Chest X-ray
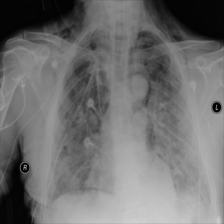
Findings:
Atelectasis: negative
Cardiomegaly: positive
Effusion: negative
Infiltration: positive
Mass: negative
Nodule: negative
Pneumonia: negative
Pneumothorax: positive
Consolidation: negative
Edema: negative
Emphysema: negative
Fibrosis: negative
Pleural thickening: negative
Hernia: negative